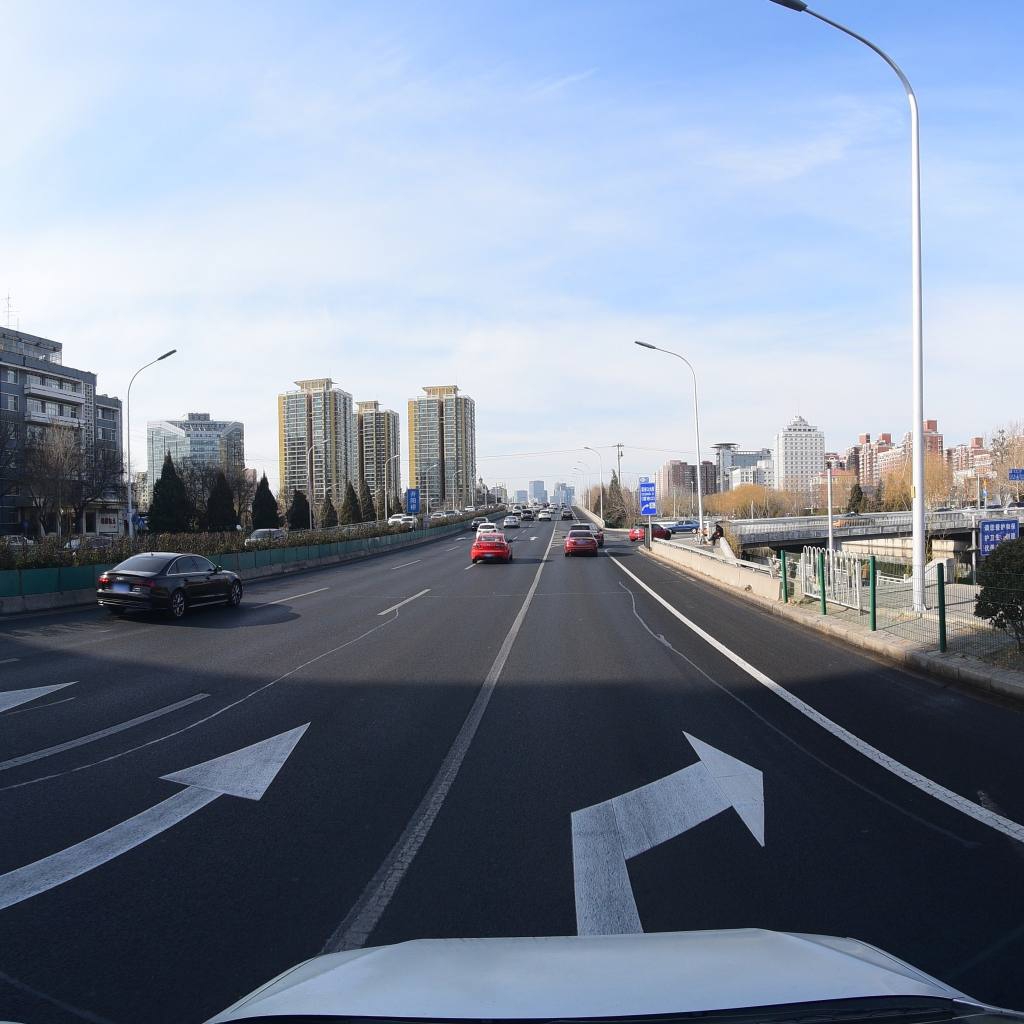
Region: Fengtai
Road damage annotations: longitudinal patch, longitudinal patch, transverse patch, transverse patch, longitudinal patch